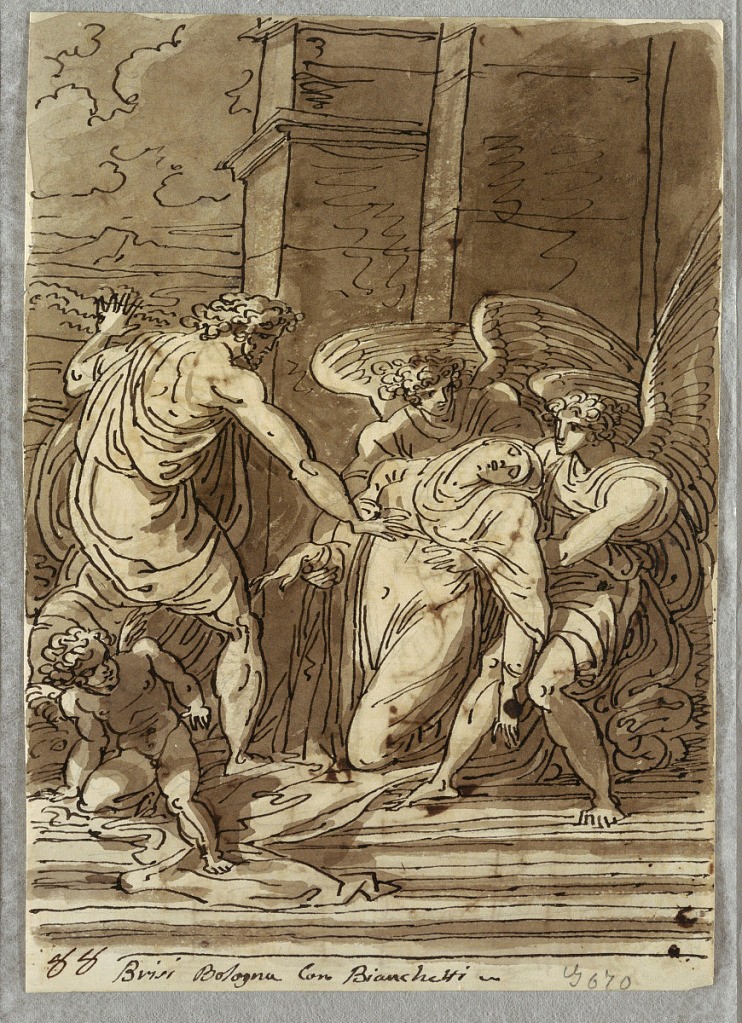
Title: Ecstasy of Saint Teresa
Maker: Felice Giani, Italian, 1758–1823
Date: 1813–18
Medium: Pen and brown ink, brush and brown wash on paper
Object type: Drawing
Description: On verso: three pilasters